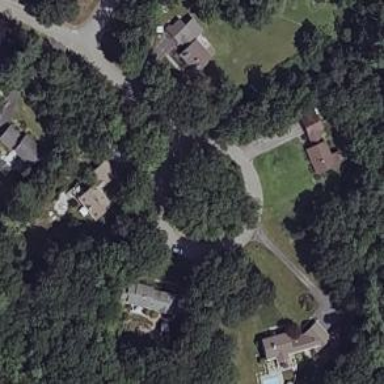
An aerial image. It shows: Residential road.